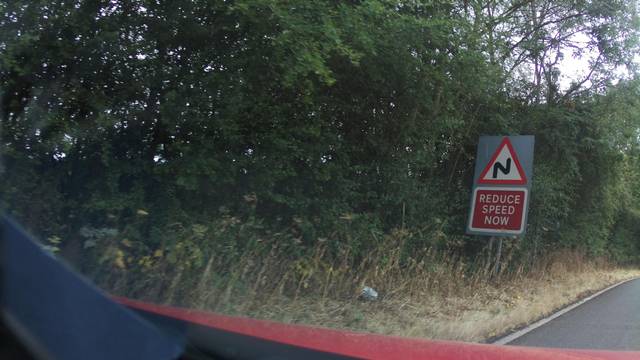
Region: United Kingdom
Coordinates: 52.955, -1.422